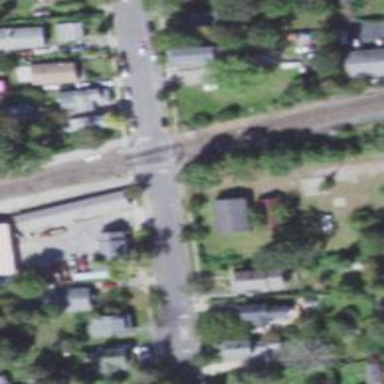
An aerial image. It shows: Railway crossing.